Interaction volume radius: 10 \u00c5
Interaction volume height: 25 \u00c5
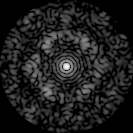
Disorder parameter: 0.7438